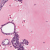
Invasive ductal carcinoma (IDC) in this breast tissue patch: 1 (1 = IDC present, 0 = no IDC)